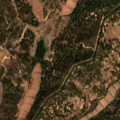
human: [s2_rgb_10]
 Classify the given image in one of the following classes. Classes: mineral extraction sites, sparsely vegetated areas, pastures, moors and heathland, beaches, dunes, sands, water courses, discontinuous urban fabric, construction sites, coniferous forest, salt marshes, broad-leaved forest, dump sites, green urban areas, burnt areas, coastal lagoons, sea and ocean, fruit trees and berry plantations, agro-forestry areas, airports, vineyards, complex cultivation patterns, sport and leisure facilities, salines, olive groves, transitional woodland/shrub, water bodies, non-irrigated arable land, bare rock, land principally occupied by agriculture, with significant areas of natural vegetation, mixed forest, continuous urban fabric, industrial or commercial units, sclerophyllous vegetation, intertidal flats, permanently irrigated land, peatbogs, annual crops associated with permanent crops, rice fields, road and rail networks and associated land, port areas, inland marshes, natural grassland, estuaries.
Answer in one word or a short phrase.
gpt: rice fields, pastures, agro-forestry areas, mixed forest, transitional woodland/shrub